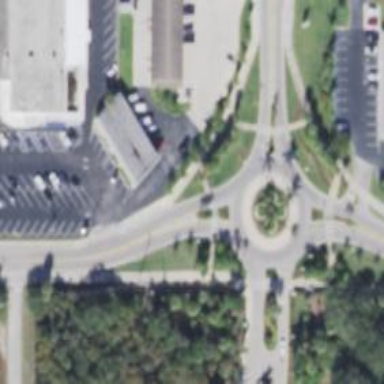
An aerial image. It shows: Tertiary road that leads to roundabout.